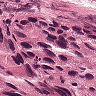
Metastatic tissue present: yes